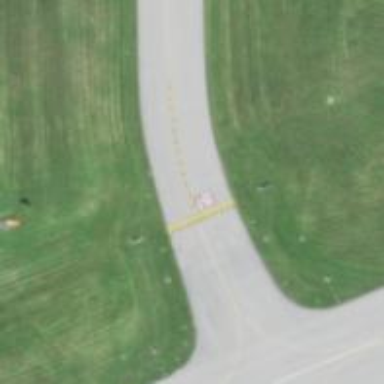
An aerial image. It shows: Image of taxiway at airport.